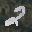
Label: 2